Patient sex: M
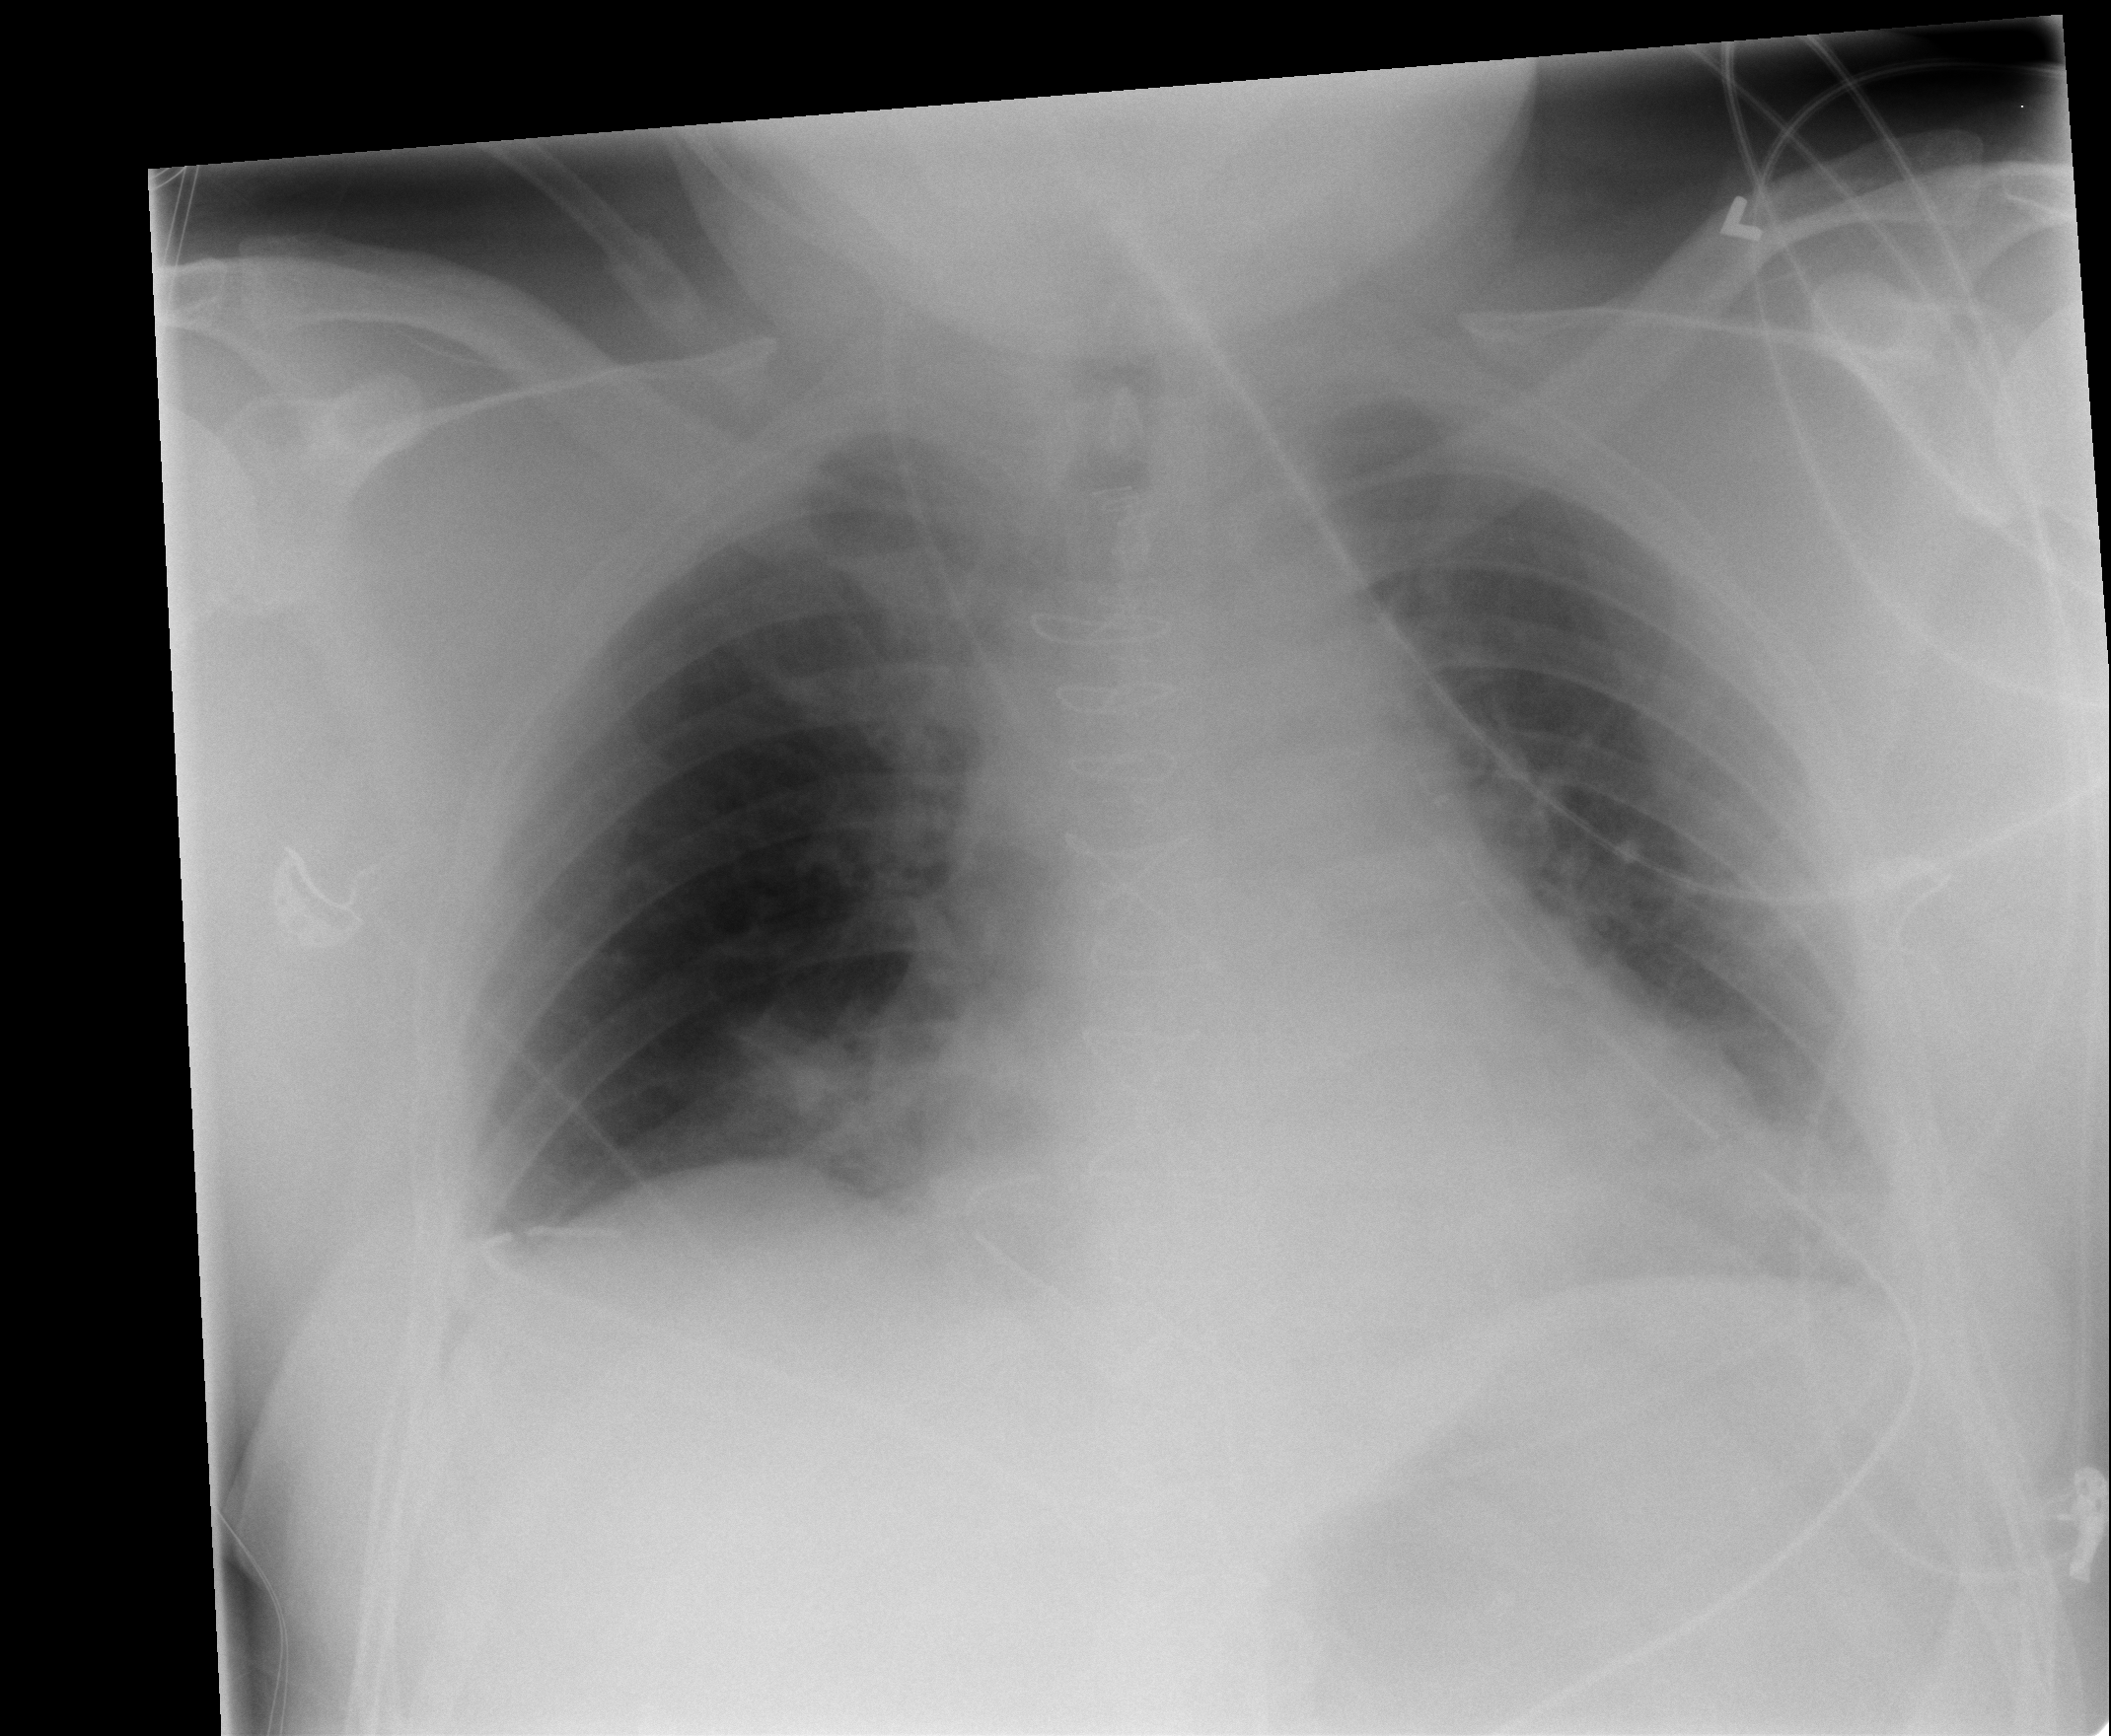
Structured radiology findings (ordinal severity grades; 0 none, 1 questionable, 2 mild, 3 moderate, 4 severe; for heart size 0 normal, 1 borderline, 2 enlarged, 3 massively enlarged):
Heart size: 1
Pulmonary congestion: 2
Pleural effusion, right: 0
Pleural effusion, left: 1
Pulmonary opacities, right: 0
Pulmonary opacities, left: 0
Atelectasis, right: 2
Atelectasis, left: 2